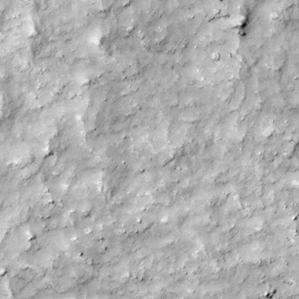
Label: non_frost